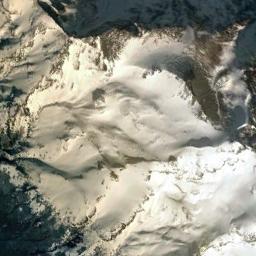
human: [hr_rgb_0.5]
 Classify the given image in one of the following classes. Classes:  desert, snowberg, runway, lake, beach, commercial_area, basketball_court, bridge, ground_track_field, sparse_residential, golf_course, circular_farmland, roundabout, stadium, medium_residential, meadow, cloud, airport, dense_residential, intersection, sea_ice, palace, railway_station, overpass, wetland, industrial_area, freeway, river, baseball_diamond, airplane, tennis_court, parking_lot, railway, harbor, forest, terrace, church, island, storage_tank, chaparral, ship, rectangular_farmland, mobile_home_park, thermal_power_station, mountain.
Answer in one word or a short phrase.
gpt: snowberg